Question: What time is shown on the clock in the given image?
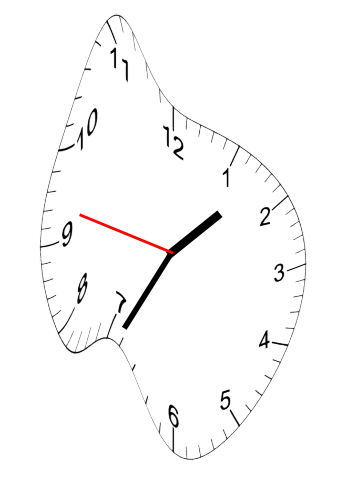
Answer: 01:34:47